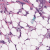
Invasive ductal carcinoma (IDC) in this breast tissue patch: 1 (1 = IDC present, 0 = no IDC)